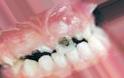
Condition: Caries